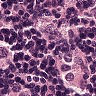
Metastatic tissue present: yes